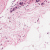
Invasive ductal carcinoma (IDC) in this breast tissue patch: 0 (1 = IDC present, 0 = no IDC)